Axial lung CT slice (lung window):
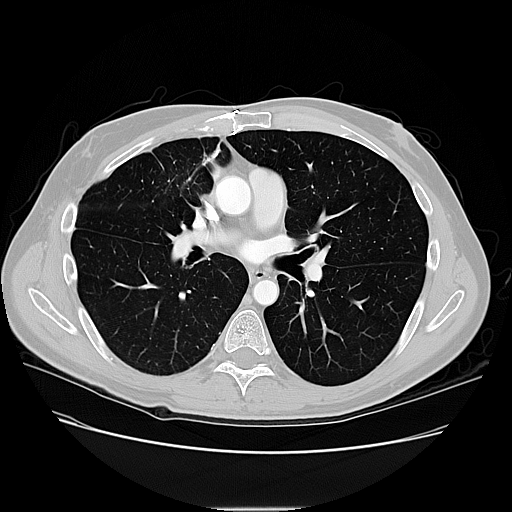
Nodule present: no